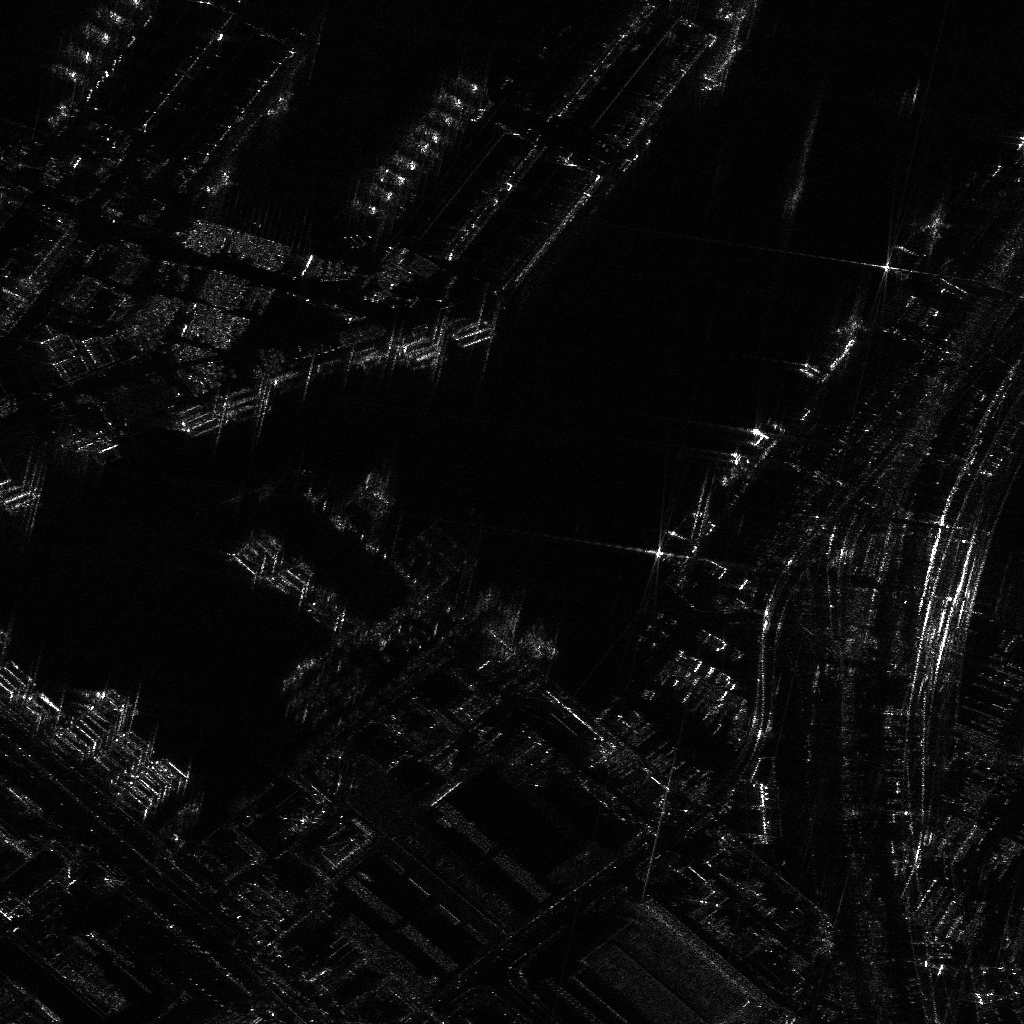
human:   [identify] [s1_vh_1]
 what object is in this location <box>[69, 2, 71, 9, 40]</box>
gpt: <ref>1 large container at the top right</ref>

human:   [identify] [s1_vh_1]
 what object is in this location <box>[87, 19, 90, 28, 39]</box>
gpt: <ref>1 medium dredger at the top right</ref>